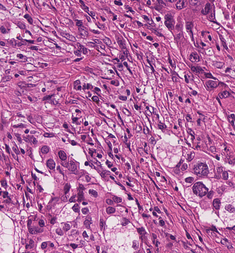
Tumor epithelial tissue: yes
Tumor-associated stroma tissue: yes
Normal tissue: no